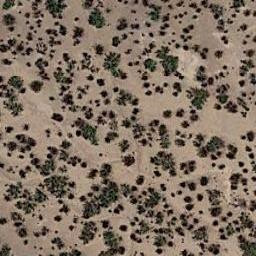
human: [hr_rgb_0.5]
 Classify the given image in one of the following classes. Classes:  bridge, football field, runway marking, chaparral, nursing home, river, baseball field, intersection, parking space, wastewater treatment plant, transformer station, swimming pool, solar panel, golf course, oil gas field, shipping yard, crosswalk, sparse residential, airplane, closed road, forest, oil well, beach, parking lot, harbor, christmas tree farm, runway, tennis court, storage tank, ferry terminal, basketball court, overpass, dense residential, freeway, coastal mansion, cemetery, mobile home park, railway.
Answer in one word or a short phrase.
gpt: chaparral